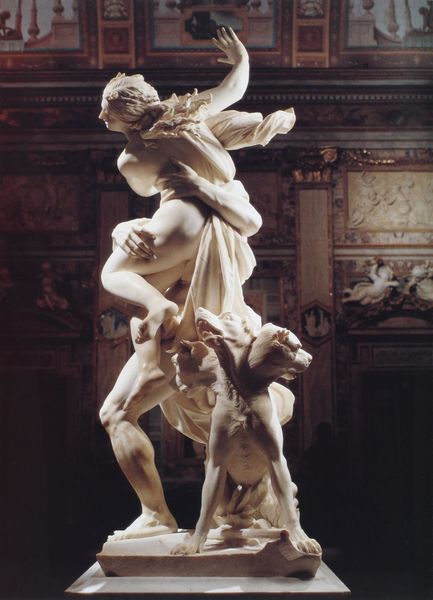
Titel: Raub der Proserpina
Künstler: Giovanni Lorenzo Bernini
Institution: Rom, Villa Borghese
Schlagwörter: akt, kampf, mann, nackt, weiß, bewegung, frau, köpfe, licht, marmor, hund, hunde, tuch, arme, halten, mensch, sockel, hände, figur, haare, stoff, drei, person, skulptur, statue, beine, bewegt, angst, weib, weiblich, kraft, muskeln, flucht, muskulös, greifen, raub, furcht, amor, klassik, bellen, standbild, mamor, klassisch, abwehren, höllenhund, zweiköpfig, bernini, freu, zerberus, weip, borghese, n, weiblic, salinerin